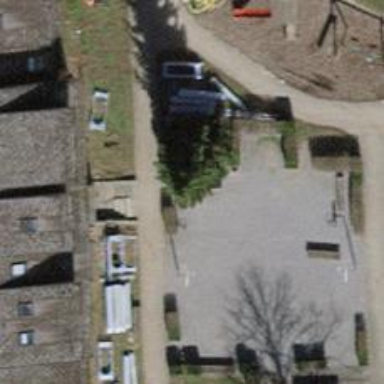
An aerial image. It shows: Playground area for leisure land.